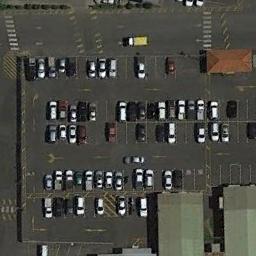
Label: parking_lot